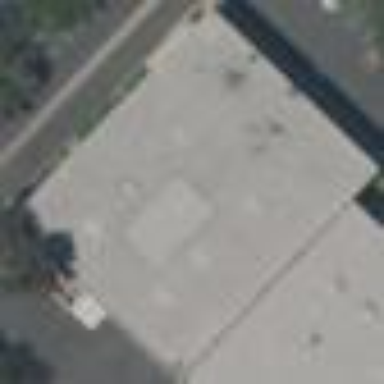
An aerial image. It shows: Warehouse building.